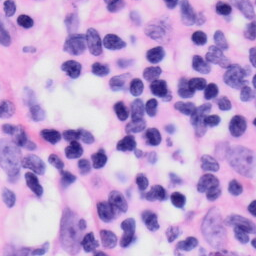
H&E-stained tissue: Skin